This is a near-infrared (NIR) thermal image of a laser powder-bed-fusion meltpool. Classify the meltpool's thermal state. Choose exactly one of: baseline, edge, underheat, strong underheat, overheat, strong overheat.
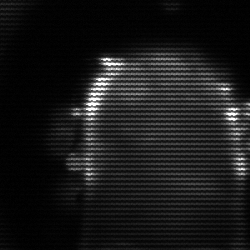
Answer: baseline